Aerial crown-view tile of a tropical tree (Barro Colorado Island, Panama), acquired 20250915:
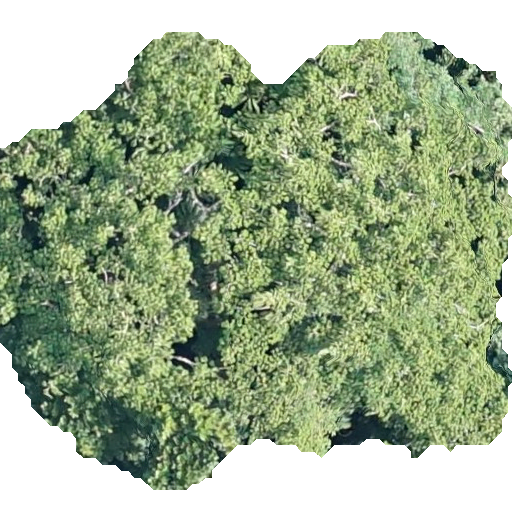
Species: Sterculia apetala
GBIF accepted scientific name: Sterculia apetala
Crown area: 280.336 m²